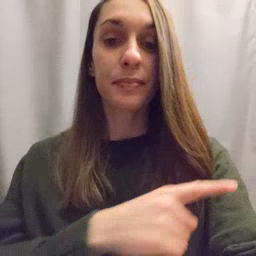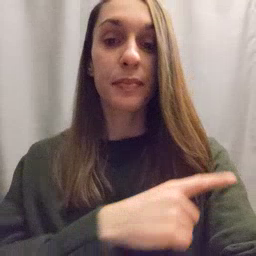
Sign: arm